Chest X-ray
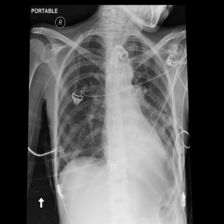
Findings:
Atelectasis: positive
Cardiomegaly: negative
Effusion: negative
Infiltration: negative
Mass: negative
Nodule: negative
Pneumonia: negative
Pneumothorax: negative
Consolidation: negative
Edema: negative
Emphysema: negative
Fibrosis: negative
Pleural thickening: negative
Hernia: negative